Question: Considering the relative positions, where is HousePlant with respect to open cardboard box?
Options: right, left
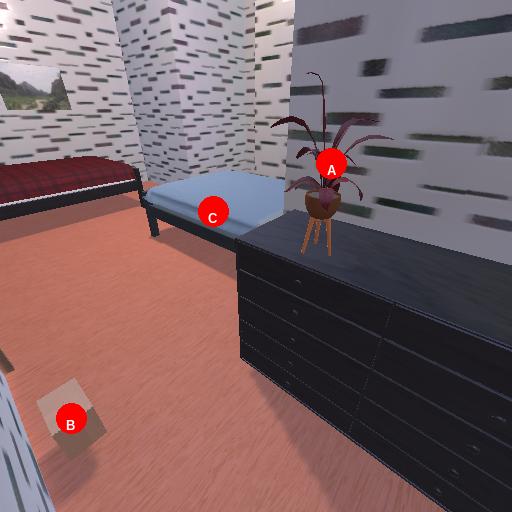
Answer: right